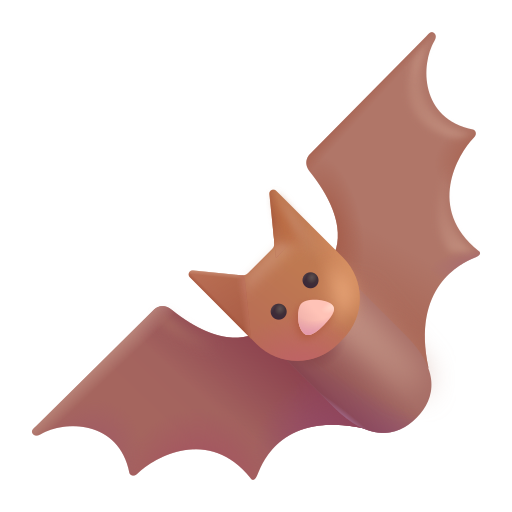
bat color